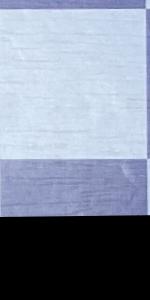
Label: Empty